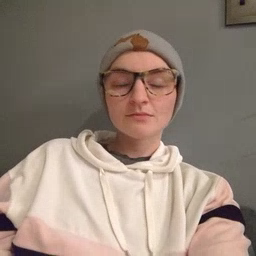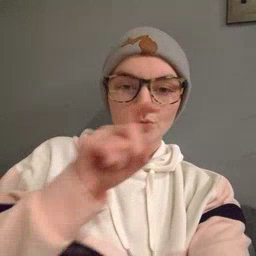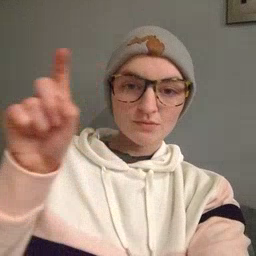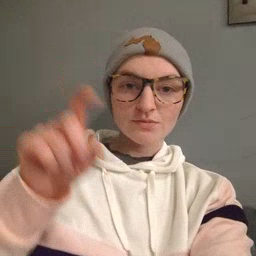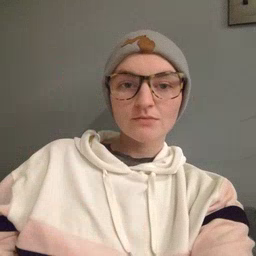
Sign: closet